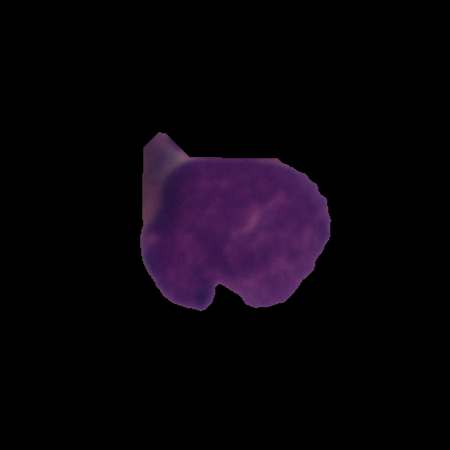
Label: cancer